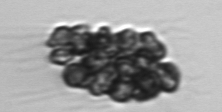
Label: Corymbellus